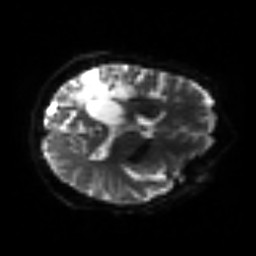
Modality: sbref
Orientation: axial
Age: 62
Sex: female
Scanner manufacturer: siemens
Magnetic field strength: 3 T
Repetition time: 3.2 s
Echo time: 0.081 s